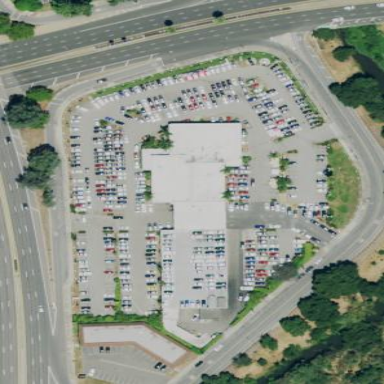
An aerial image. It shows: Building that houses car shop.